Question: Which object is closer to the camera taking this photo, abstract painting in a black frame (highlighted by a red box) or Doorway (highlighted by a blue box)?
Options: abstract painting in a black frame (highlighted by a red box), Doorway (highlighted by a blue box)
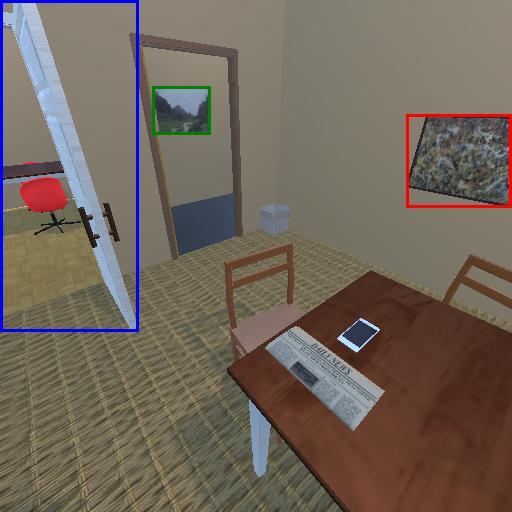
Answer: abstract painting in a black frame (highlighted by a red box)